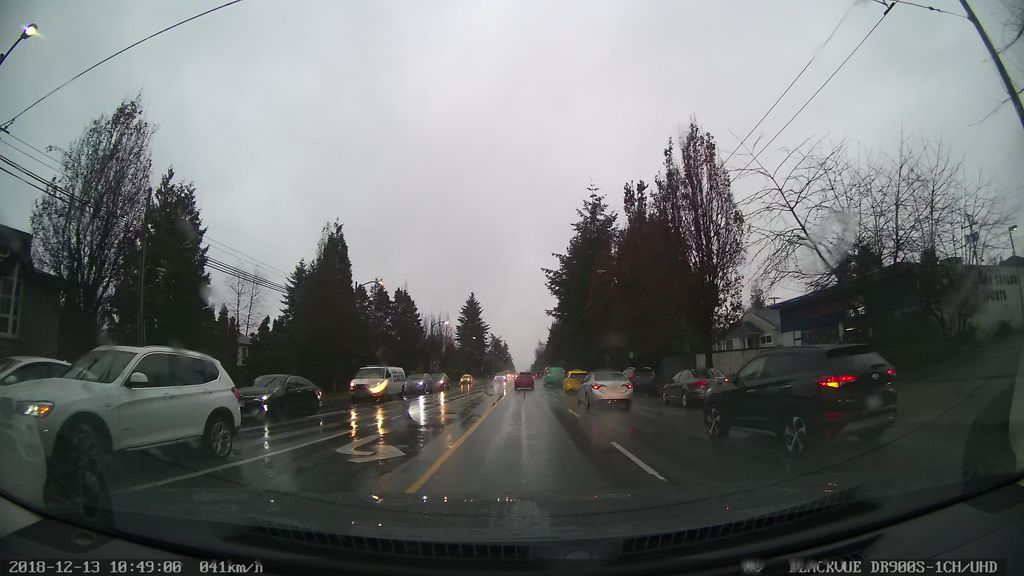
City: vancouver